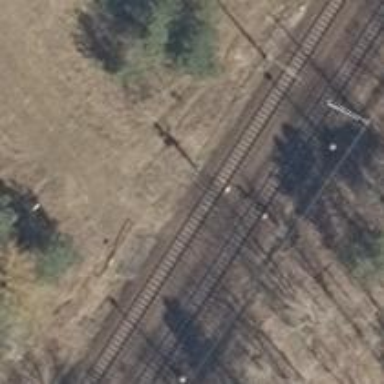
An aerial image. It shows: Light railway signal with light crossing form.